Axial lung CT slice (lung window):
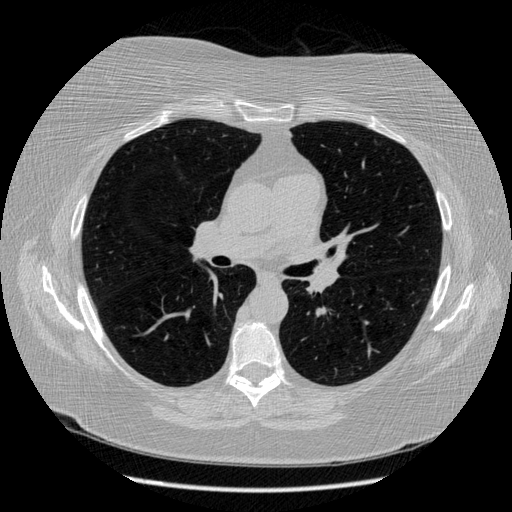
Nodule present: no